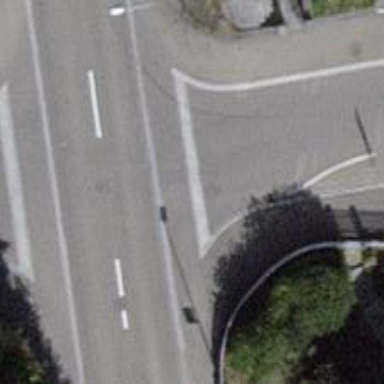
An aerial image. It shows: Road with "give way" sign.